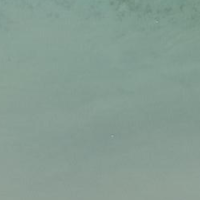
EUNIS habitat code: 14
Species observed at this site:
Phalacrocorax carbo